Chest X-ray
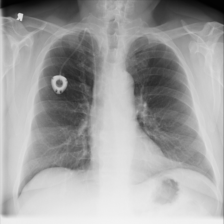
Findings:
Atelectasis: negative
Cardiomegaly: negative
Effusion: negative
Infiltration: negative
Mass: negative
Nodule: negative
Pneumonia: negative
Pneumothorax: negative
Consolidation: negative
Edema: negative
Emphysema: negative
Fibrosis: negative
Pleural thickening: negative
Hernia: negative